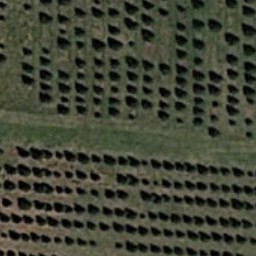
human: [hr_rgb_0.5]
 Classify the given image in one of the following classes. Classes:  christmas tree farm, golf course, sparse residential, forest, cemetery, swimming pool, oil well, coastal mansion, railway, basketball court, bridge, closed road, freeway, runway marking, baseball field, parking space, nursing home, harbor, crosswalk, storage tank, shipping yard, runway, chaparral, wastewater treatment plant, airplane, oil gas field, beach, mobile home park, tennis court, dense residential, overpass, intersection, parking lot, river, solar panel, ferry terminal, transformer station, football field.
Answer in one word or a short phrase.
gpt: christmas tree farm